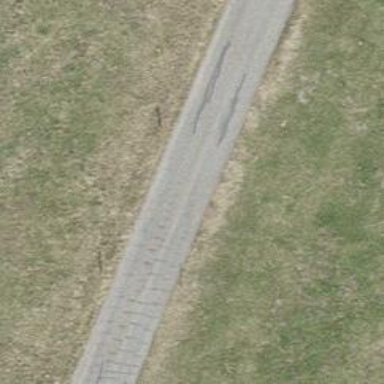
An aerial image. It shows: Unclassified paved road.